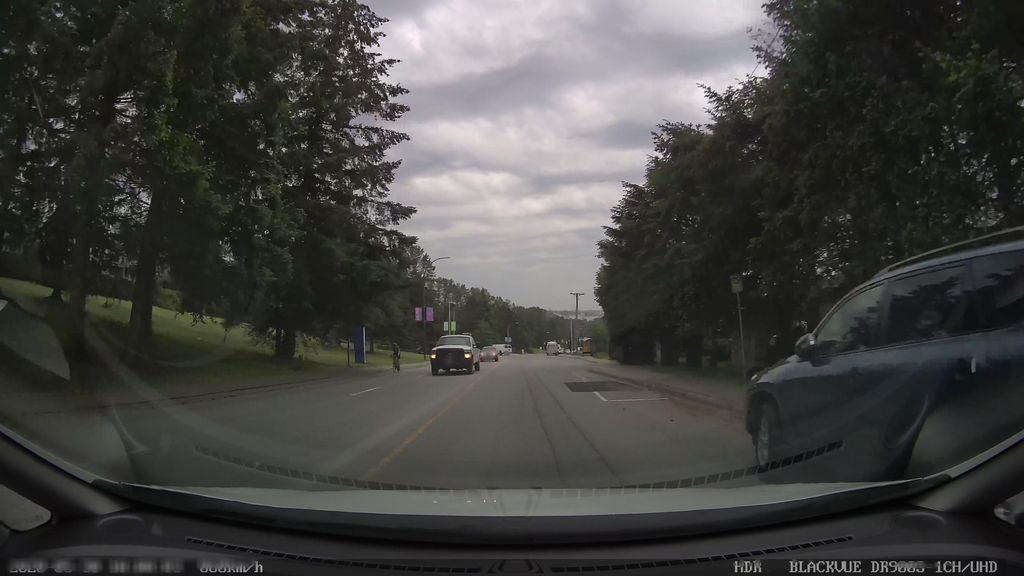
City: vancouver